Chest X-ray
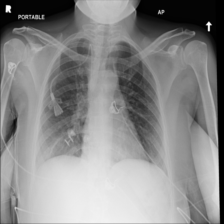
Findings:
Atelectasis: negative
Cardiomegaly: negative
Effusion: negative
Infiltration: negative
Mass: negative
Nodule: negative
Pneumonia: negative
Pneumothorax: negative
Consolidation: negative
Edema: negative
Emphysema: negative
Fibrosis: negative
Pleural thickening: negative
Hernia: negative